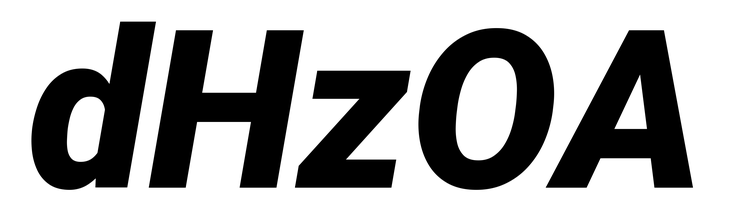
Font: Roboto-Italic_Black_Italic